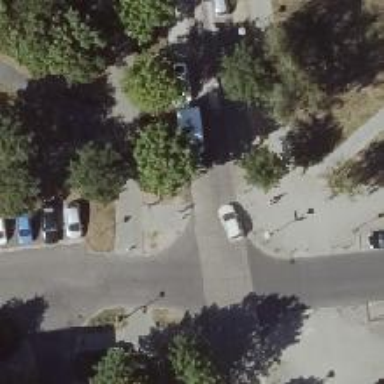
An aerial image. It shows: Unmarked road crossing.